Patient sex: M
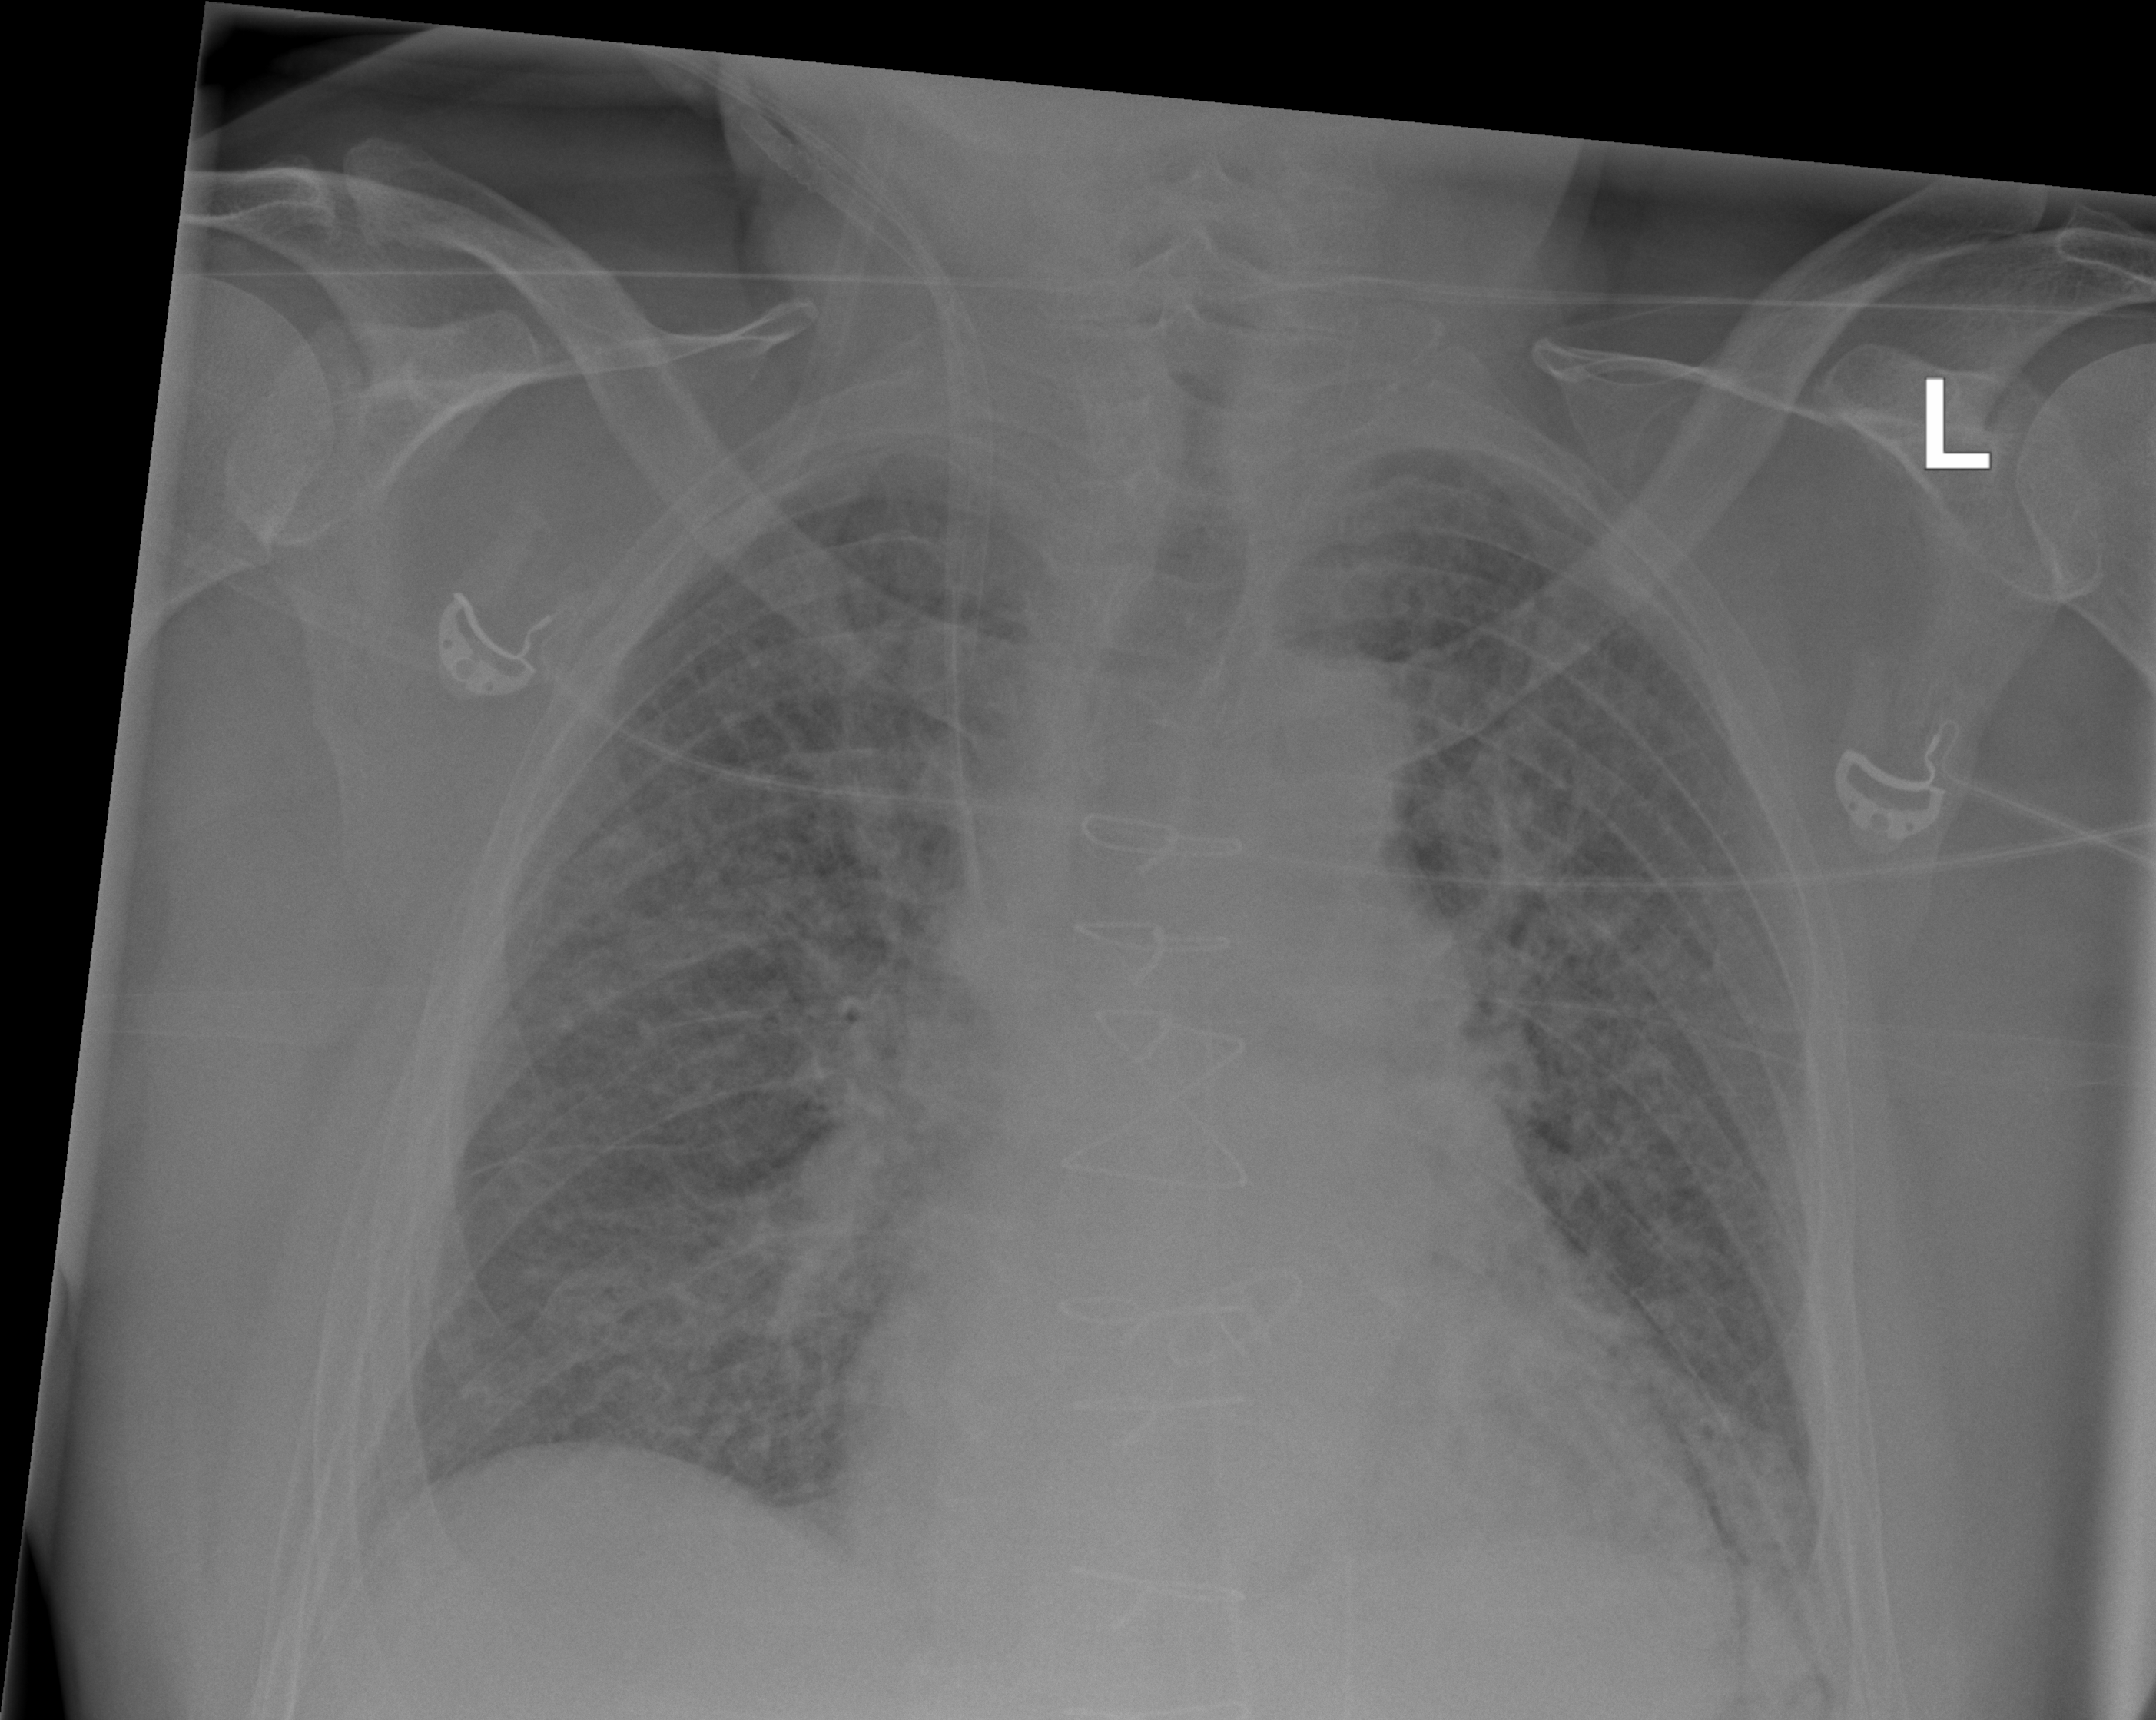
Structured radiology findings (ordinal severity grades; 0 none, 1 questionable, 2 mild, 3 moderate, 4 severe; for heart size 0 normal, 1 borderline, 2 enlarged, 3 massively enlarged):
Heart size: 0
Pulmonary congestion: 0
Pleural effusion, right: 0
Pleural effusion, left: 0
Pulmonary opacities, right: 3
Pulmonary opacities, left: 3
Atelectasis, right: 2
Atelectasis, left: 2